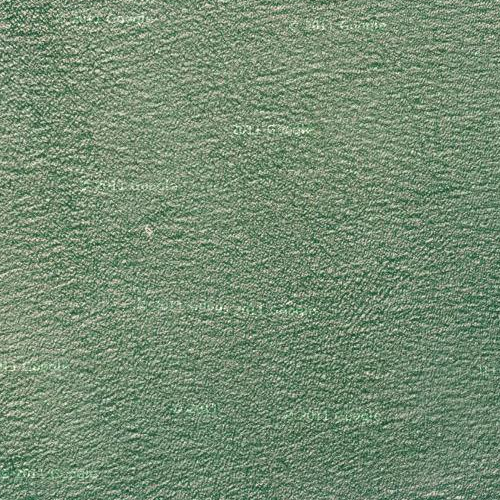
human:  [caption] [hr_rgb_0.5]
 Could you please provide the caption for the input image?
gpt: This is a part of deep green sparkling sea .

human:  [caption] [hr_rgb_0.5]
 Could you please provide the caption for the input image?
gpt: This is a part of deep green sparkling sea .

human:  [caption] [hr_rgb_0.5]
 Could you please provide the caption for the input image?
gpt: A part of ocean with deep green waters .

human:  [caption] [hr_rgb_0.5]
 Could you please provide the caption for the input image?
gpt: This is a part of deep green sparkling sea .

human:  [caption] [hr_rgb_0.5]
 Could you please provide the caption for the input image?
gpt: This is a part of deep green sparkling sea .